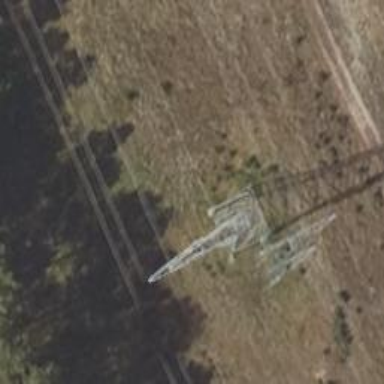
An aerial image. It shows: Towering power structure.